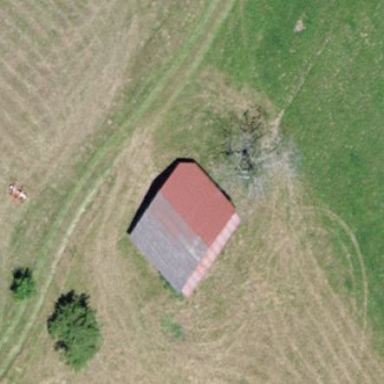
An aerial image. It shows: Rural barn.